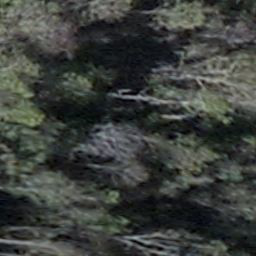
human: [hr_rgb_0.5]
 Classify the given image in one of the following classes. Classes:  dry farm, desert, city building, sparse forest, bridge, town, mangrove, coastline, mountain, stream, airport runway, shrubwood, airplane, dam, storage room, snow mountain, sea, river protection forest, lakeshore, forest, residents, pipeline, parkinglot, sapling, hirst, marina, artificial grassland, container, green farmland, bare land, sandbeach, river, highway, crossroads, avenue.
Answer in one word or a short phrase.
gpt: shrubwood